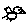
Label: bird